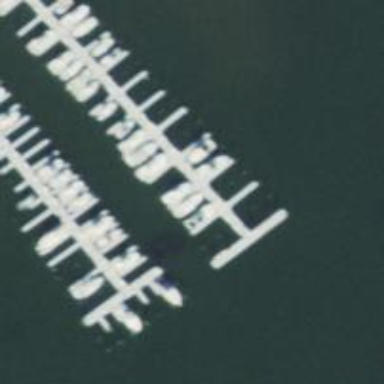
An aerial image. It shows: Pier with mooring facilities.